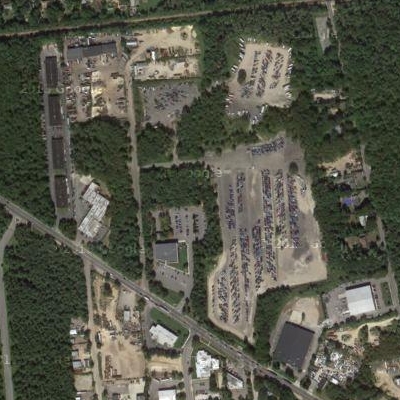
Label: Parking